Question: What is the difference between multiplicity '*' and '0..*'?
For example two versions (A and B) of the same relationship:

What will be more correct for statement ?
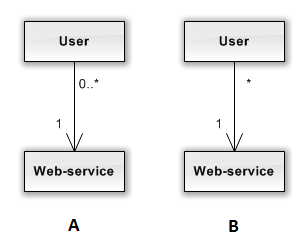
Answer: They are one and the same; just a matter of preference. The 'x..y' style is particularly used with you have know limits, usually other than 0 and *, like '1..10' or '5..*'